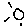
Label: sun